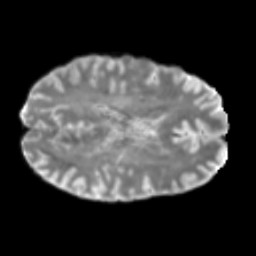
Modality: T2w
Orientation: axial
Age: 46
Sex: male
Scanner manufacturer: siemens
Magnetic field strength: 3 T
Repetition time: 5 s
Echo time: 0.092 s